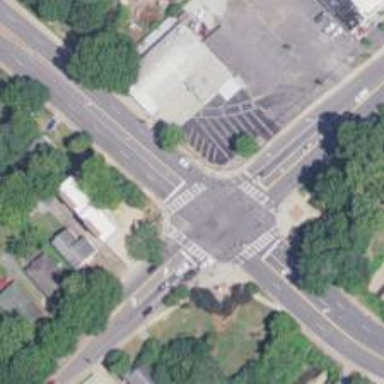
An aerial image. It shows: Marked road crossing.